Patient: sex M, age 44
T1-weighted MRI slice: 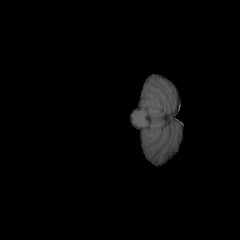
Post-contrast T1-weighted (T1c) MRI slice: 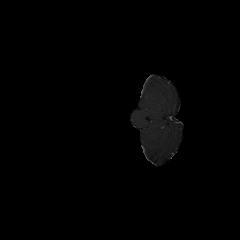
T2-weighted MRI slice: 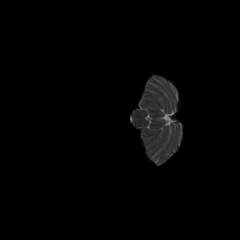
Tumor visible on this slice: no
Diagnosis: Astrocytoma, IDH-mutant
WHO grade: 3